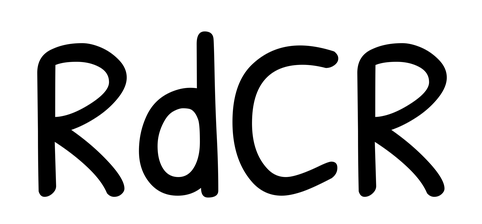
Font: PatrickHand-Regular